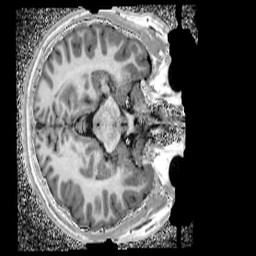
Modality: UNIT1_denoised
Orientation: axial
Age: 13
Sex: male
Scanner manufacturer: siemens
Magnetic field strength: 3 T
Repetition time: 4 s
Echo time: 0.00299 s